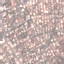
Label: Residential